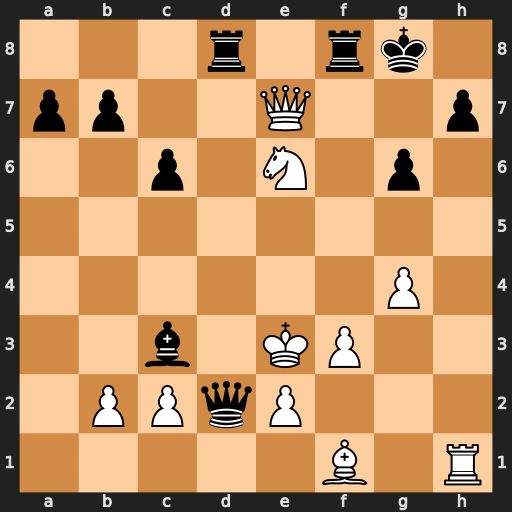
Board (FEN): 3r1rk1/pp2Q2p/2p1N1p1/8/6P1/2b1KP2/1PPqP3/5B1R
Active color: w
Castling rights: -
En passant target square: -
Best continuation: Kf2 Bd4+ Kg2 h6 Nxd8